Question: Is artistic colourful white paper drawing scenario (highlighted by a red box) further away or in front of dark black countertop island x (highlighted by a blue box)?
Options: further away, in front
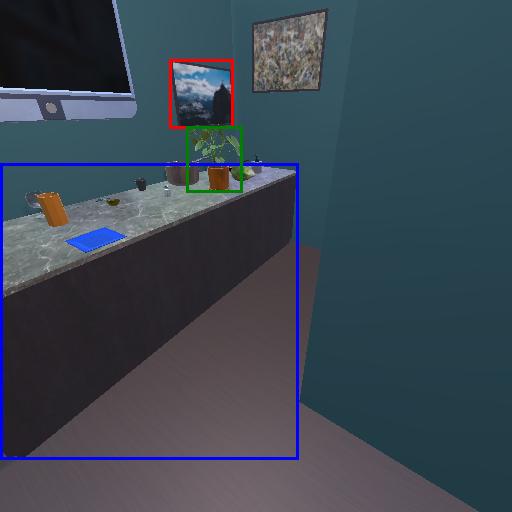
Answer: further away